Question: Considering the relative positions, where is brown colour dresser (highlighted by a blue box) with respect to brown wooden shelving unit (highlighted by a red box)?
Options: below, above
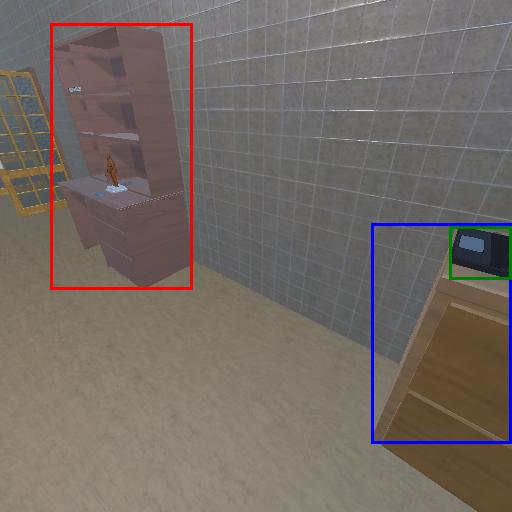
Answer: below